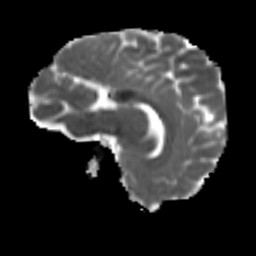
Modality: MD
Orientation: sagittal
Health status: ill
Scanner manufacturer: siemens
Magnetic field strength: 3 T
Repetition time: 13.7 s
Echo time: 0.098 s